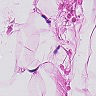
Metastatic tissue present: no